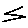
Label: zigzag